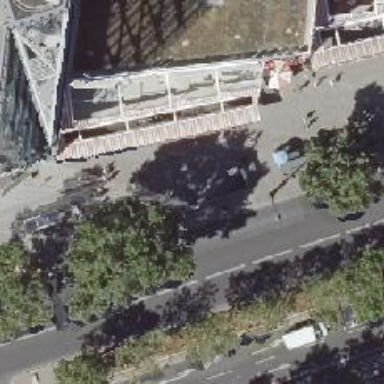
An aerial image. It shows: Sidewalk along the footway.